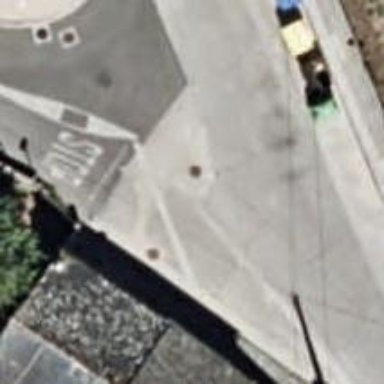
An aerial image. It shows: Road with stop sign.